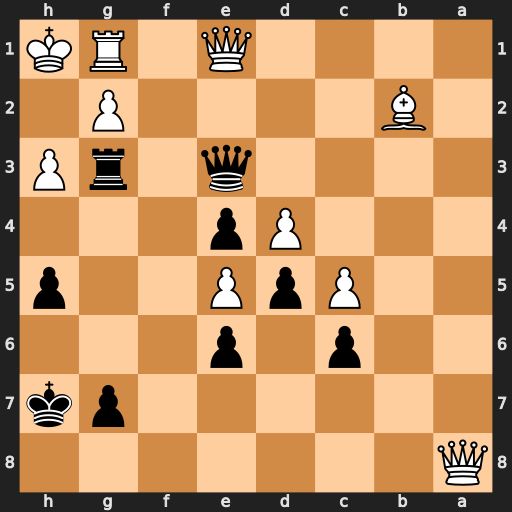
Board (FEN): Q7/6pk/2p1p3/2PpP2p/3Pp3/4q1rP/1B4P1/4Q1RK
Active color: b
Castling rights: -
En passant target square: -
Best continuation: Rxh3+ gxh3 Qxh3#